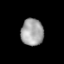
Tissue: lung
Cell type: Epithelial cells
Senescence score: 0.2386
Nuclear area (px): 592
Mean DAPI intensity: 163.486